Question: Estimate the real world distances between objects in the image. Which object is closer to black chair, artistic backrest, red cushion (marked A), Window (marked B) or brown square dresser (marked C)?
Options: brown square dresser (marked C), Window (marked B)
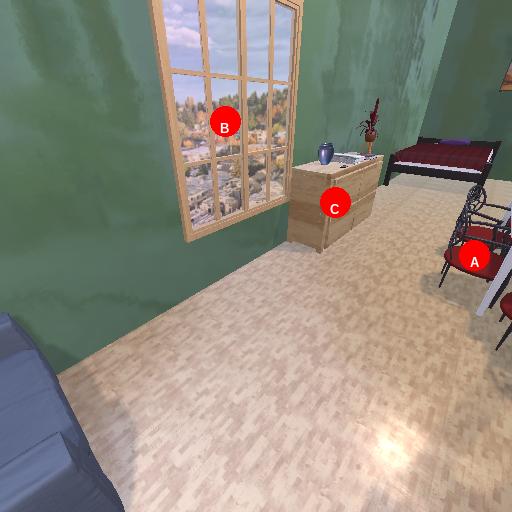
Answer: brown square dresser (marked C)